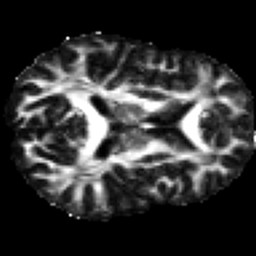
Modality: FA
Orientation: axial
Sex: male
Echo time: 0.114 s